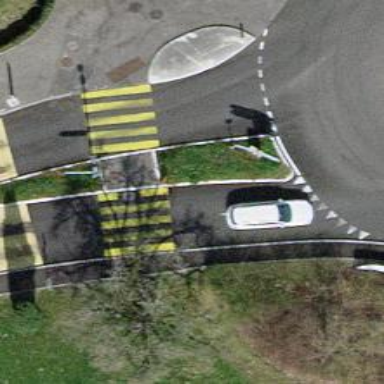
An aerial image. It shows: Marked zebra crossing with island in the middle.